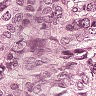
Metastatic tissue present: yes